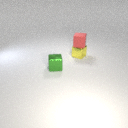
small yellow metal cube to the right of small green metal cube